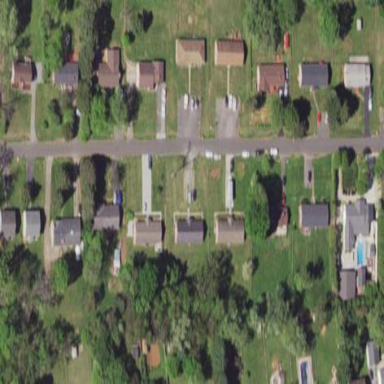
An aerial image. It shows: Neighborhood.